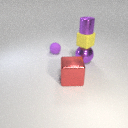
small purple metal cylinder above large purple metal sphere